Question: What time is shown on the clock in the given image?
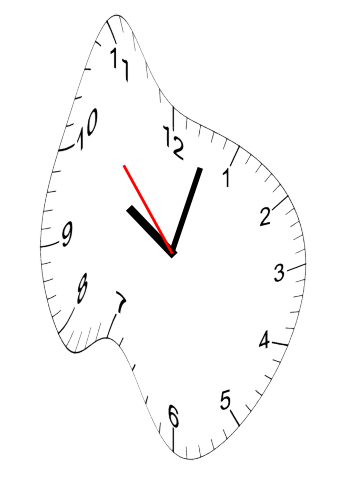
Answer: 10:02:53